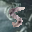
Label: 5